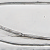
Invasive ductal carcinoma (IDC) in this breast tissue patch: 0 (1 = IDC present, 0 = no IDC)